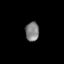
Tissue: lung
Cell type: T cells
Senescence score: 0.2246
Nuclear area (px): 252
Mean DAPI intensity: 129.702